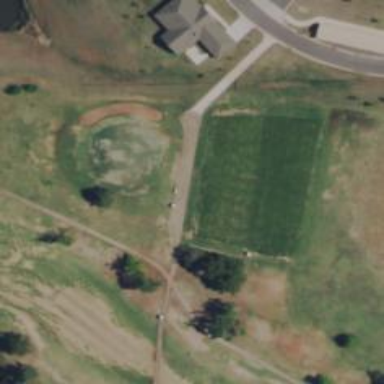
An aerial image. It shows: Grassy area used as driving range for golf.